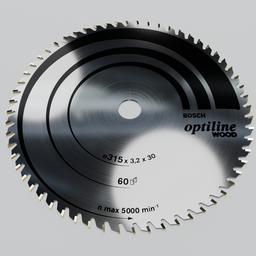
Label: mechanical